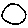
Label: circle